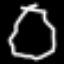
Label: octagon